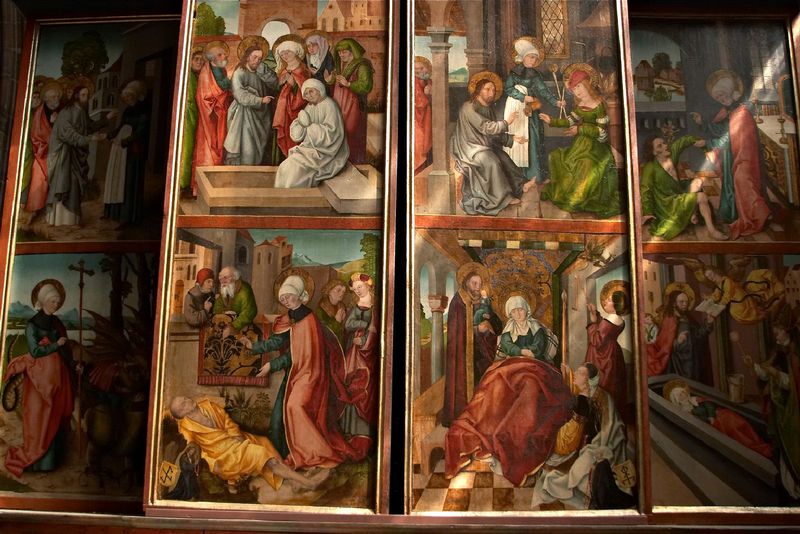
Titel: Martha-Altar in St. Lorenz
Künstler: Meister des Marthaaltars
Institution: Nürnberg, St. Lorenz
Schlagwörter: flügel, weiß, frauen, grün, rot, tod, deutsch, foto, kreuz, religion, gebet, altar, heiligenschein, christus, grab, jesus, romanik, heilige, maria, magdalena, anbetung, szenen, altarbild, flügelaltar, mehrere, wunder, auferweckung, lazarus, ablauf, cranach, germanisch, geisliche